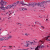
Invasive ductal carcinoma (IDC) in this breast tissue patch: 0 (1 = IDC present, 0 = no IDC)